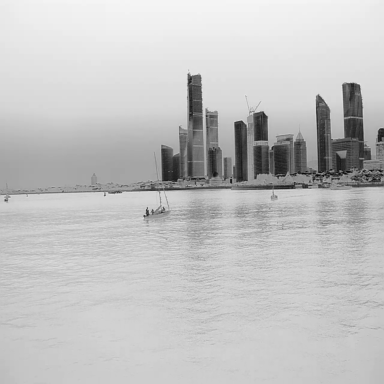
There are three sailboats in the infrared image.